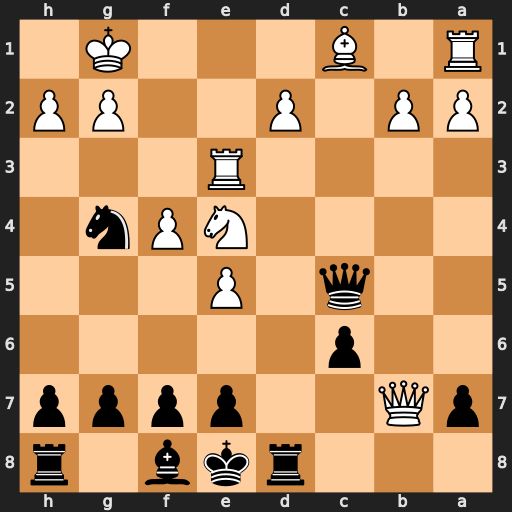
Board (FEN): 3rkb1r/pQ2pppp/2p5/2q1P3/4NPn1/4R3/PP1P2PP/R1B3K1
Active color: b
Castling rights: k
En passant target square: -
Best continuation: Qxe3+ dxe3 Rd1#